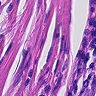
Metastatic tissue present: yes